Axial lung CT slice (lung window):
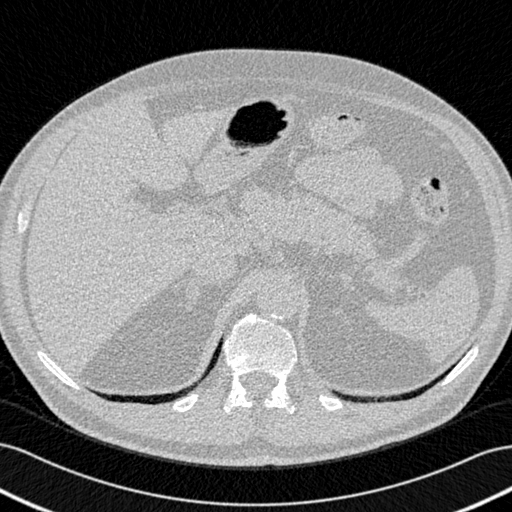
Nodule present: no